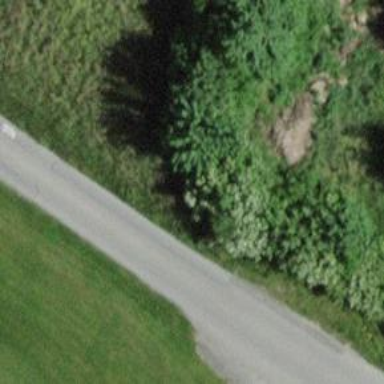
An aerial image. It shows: Hedge acting as barrier.